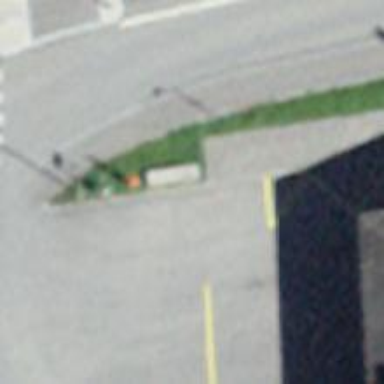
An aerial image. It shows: Bus stop with platform for public transport.